Field crop: maize
Growth stage: 2
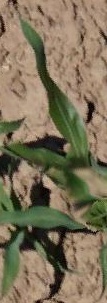
Species: maize